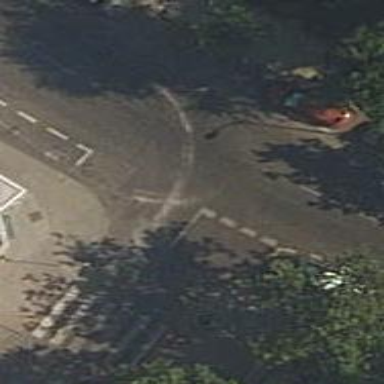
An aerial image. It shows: Road with "give way" sign.